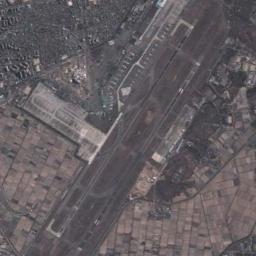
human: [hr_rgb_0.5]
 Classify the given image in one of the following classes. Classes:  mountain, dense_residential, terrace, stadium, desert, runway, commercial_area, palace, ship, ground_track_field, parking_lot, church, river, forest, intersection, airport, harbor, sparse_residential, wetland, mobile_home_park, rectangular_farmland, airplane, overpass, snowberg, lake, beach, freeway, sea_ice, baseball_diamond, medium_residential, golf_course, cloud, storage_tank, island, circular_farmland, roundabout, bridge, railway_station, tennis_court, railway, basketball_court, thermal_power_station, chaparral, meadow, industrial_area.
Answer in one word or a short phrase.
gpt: airport